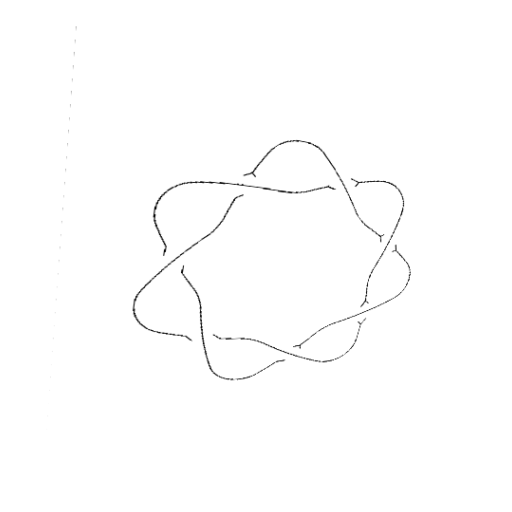
Crossing number: 7